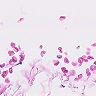
Metastatic tissue present: no